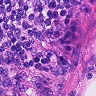
Metastatic tissue present: no